Question: Foo.html:
'''
<!DOCTYPE html>
<head>
<link rel="stylesheet" type="text/css" href="testStyle.css" />
</head>
<body>
The appearance of the text is good. This image should be centered, but it isn't:
<img class="centerblock" src="ice cream cone and dish.png" width="320" height="200"></img>
</body>
'''
TestStyle.css:
'''
body {margin-left:30px;}
body {margin-right:30px;}
.centerblock {
margin-left: auto;
margin-right: auto;
display: block;
}
'''
Result:

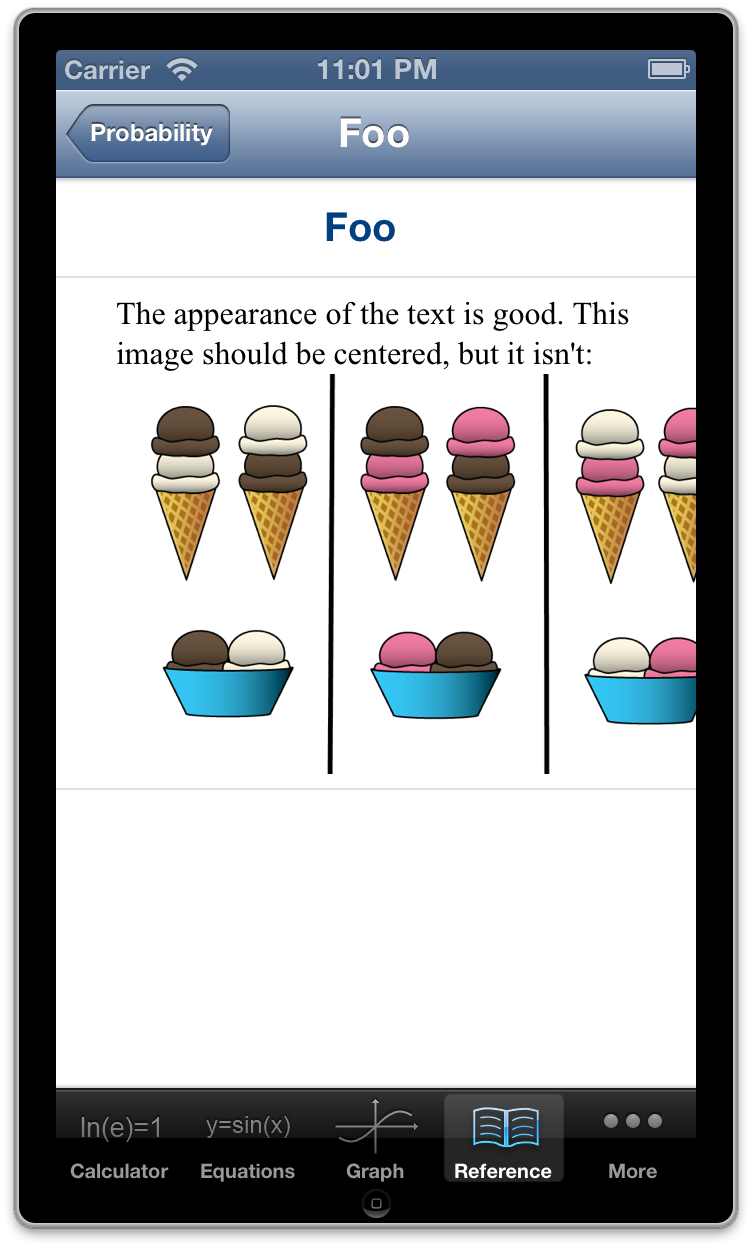
Answer: Try:
'''
.centerblock {
position:fixed;
top:10px;
left: 10px;
}
'''
Maybe that can help, Although i don't know what can happen if you turn the phone.
I would make that main content area to fit to the edge of display and define all align properties for each element.
It's never very smart to do:
'''
body {margin-left:30px;}
body {margin-right:30px;}
'''
There is also option:
'''
.main-container {
margin: 0 auto;
}
'''
That also centers all the content but i think, also would not solve your problem.